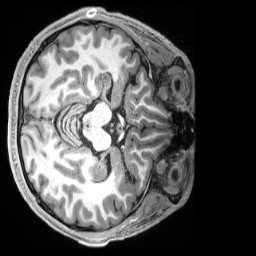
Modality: T1w
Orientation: axial
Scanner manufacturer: siemens
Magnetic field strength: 3 T
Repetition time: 2.5 s
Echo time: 0.00231 s